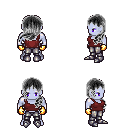
a pixel art fantasy rpg character, male body template, dark elf, purple skin, maroon pirate shirt, metal pants, gray left-swept hairstyle, gold gloves, metal boots, four views (front, back, left, right), 2x2 character sprite sheet, small pixel art, hard edges, no anti-aliasing